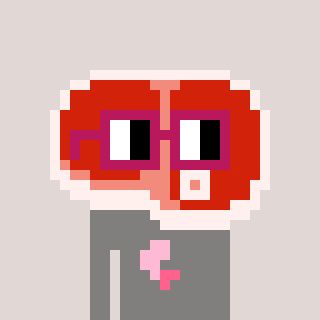
a pixel art character with square dark red glasses, a steak-shaped head and a bluegrey-colored body on a warm background